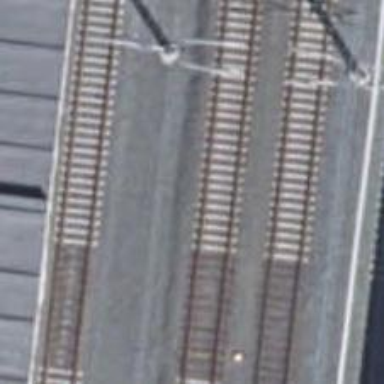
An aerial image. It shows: Stop position for public transport on the railway.